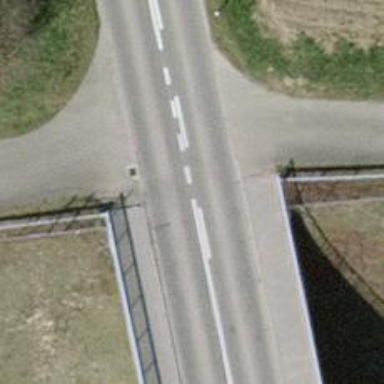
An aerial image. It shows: Tertiary road with asphalt surface and sidewalks on both sides.